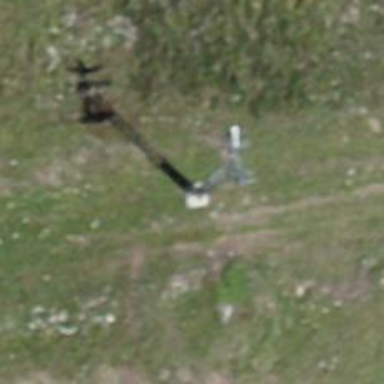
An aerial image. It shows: Building with aerialway pylon.